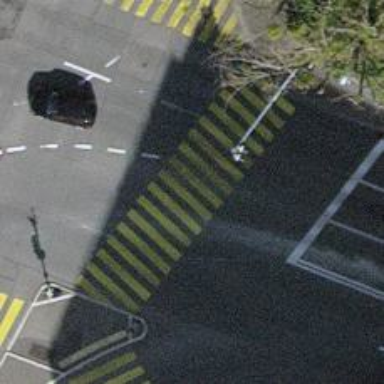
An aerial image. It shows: Crossing with traffic signals.